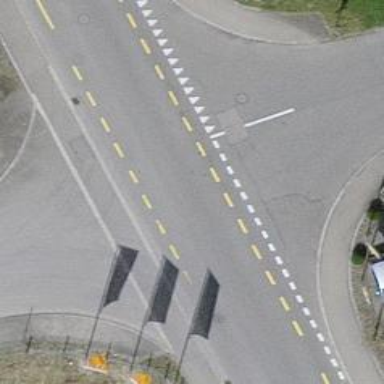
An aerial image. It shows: Road with "give way" sign.